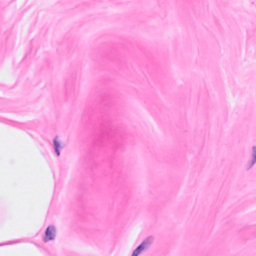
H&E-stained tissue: Breast